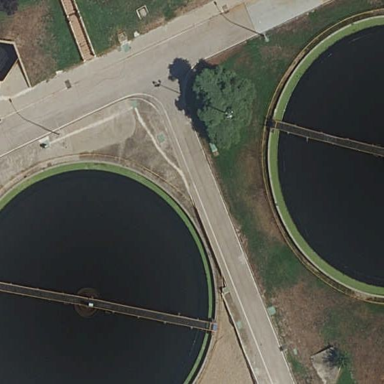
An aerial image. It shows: Image of wastewater.